Field crop: maize
Growth stage: 2
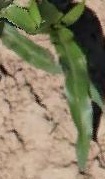
Species: maize